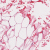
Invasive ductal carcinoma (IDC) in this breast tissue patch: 0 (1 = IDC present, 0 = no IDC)